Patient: sex M, age 65
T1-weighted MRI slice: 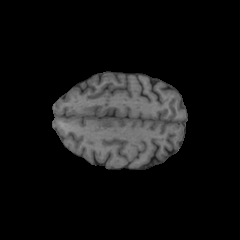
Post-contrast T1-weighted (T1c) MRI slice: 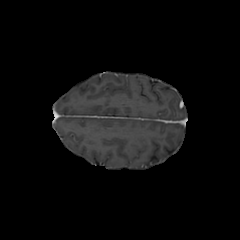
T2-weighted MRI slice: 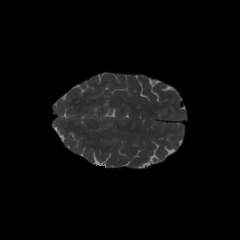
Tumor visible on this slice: no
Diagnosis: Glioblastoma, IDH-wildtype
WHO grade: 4